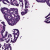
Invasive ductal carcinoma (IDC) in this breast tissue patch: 0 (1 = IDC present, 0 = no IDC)